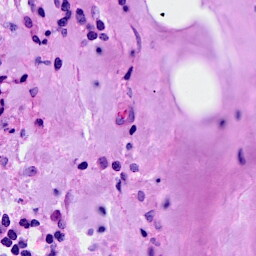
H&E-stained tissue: Breast